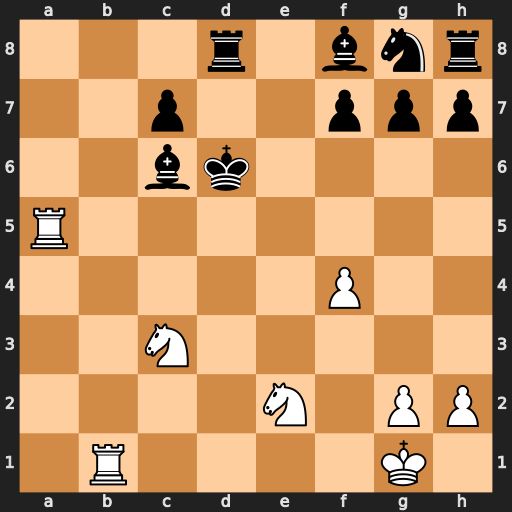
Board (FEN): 3r1bnr/2p2ppp/2bk4/R7/5P2/2N5/4N1PP/1R4K1
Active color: w
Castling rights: -
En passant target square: -
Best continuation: Rd1+ Ke7 Re5+ Kf6 Rxd8